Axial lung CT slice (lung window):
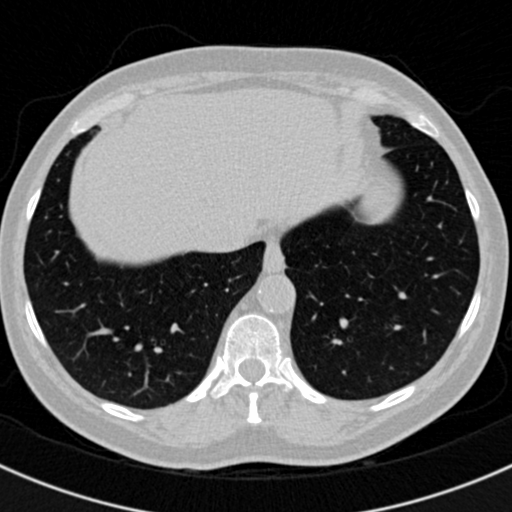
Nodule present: no